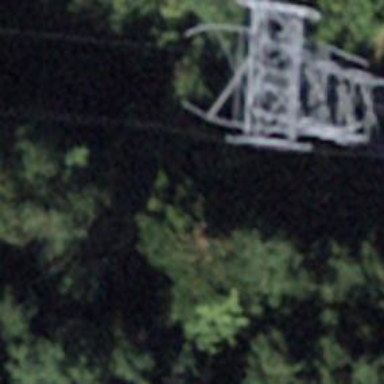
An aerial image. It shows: Pylon used for aerialway.